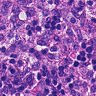
Metastatic tissue present: no